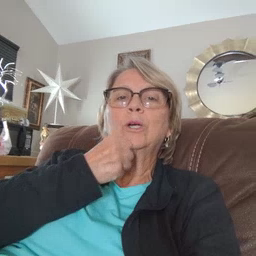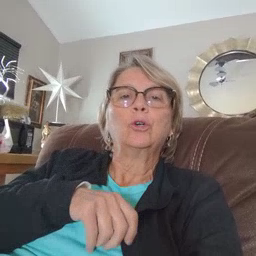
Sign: underwear